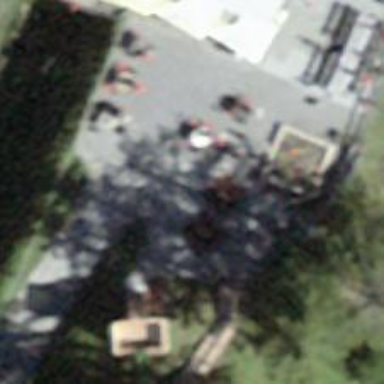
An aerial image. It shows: Springy playground.